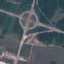
Land use / land cover: Highway